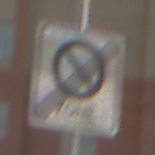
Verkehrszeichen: EndeEingeschraenktesHalteverbotZone
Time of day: MorningAfternoon
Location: Outdoor (Urban)
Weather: PartlyCloudy
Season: NotSpecified
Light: Natural